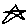
Label: star